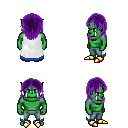
a pixel art fantasy rpg character, male body template, orc, green skin, white trimmed cape, teal pants, purple long hairstyle, gold boots, four views (front, back, left, right), 2x2 character sprite sheet, small pixel art, hard edges, no anti-aliasing